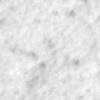
Label: no_change